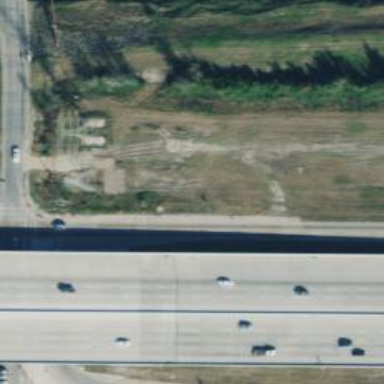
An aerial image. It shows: Secondary road with frontage road alongside.